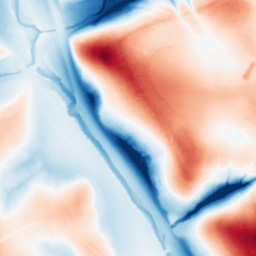
Category: edge_preserving
Decomposition family: guided
Decomposition parameters: radius: 32
eps: 1
Upsampling method: sinc_hamming
Upsampling parameters: scale: 2
kernel_size: 8
Upsampling scale: 2